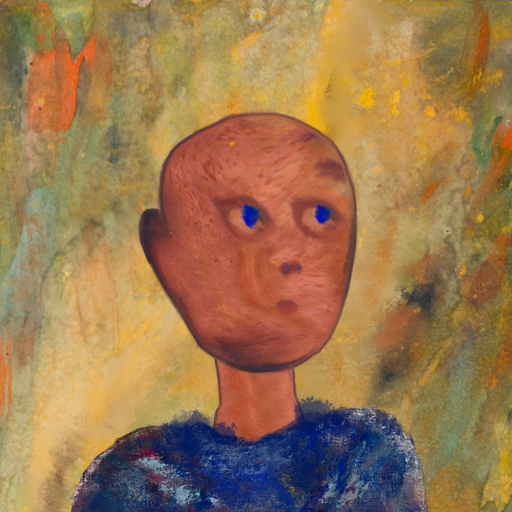
Background: Comrade, Head And Neck Side: Mother_And_Son_Mother, Face Side: Mother_And_Son_Mother, Bust: Irani, Hair Side: Blank, Head Accessory: Blank, Second Necklace: Blank, Necklace: Blank, Baby: Blank